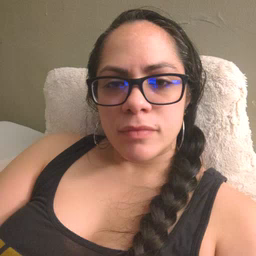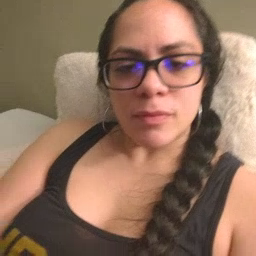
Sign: horse